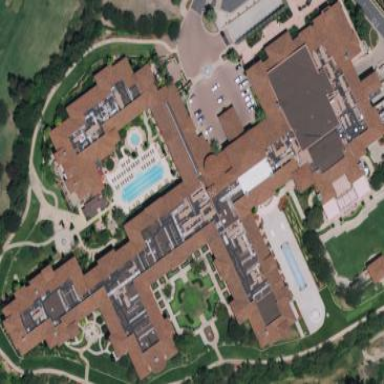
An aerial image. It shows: Hotel building.